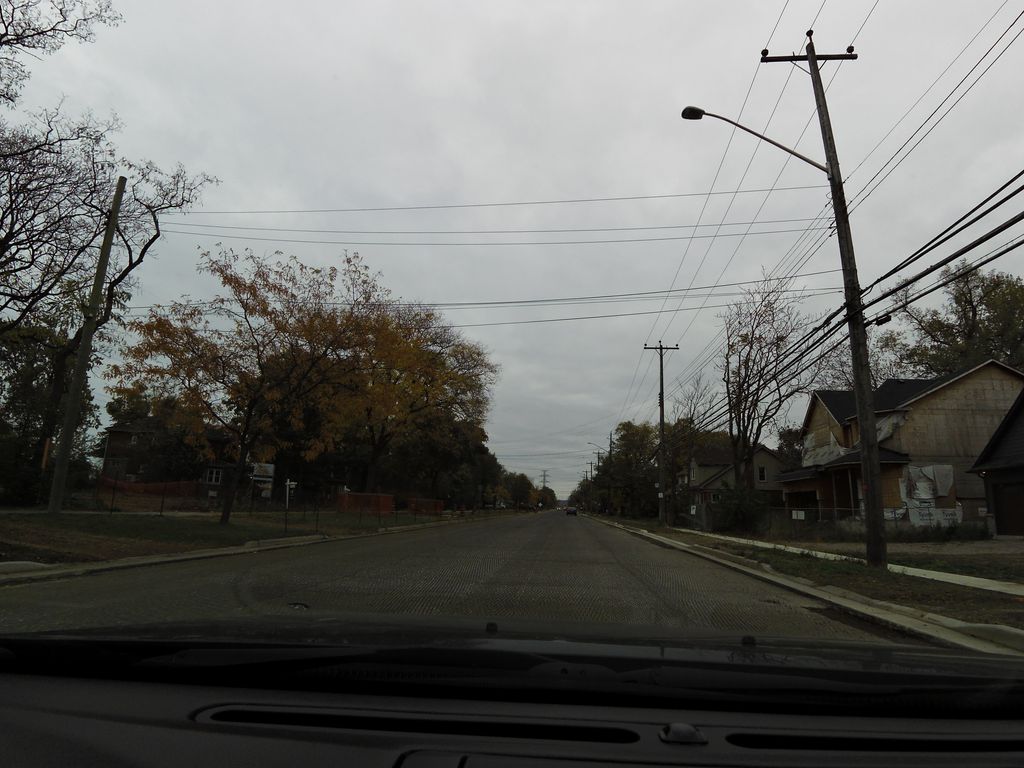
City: hamilton